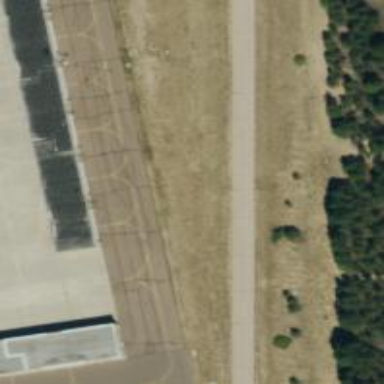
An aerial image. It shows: View of taxiway at the airport.